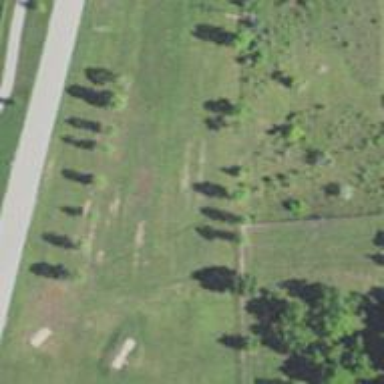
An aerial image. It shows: Disc golf hole.